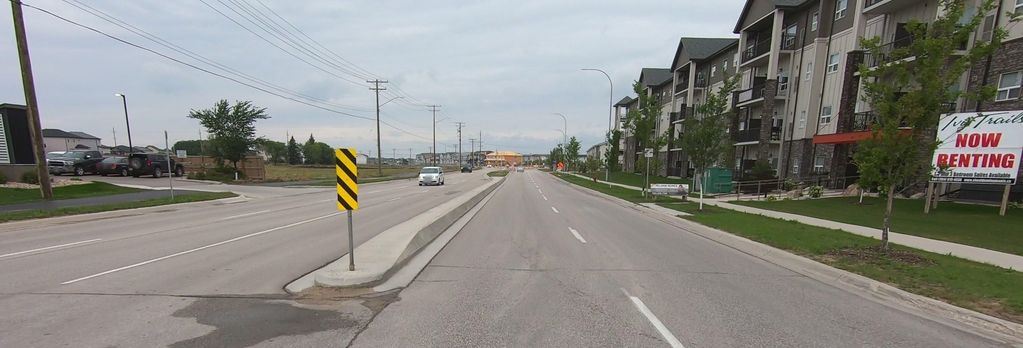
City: winnipeg